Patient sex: M
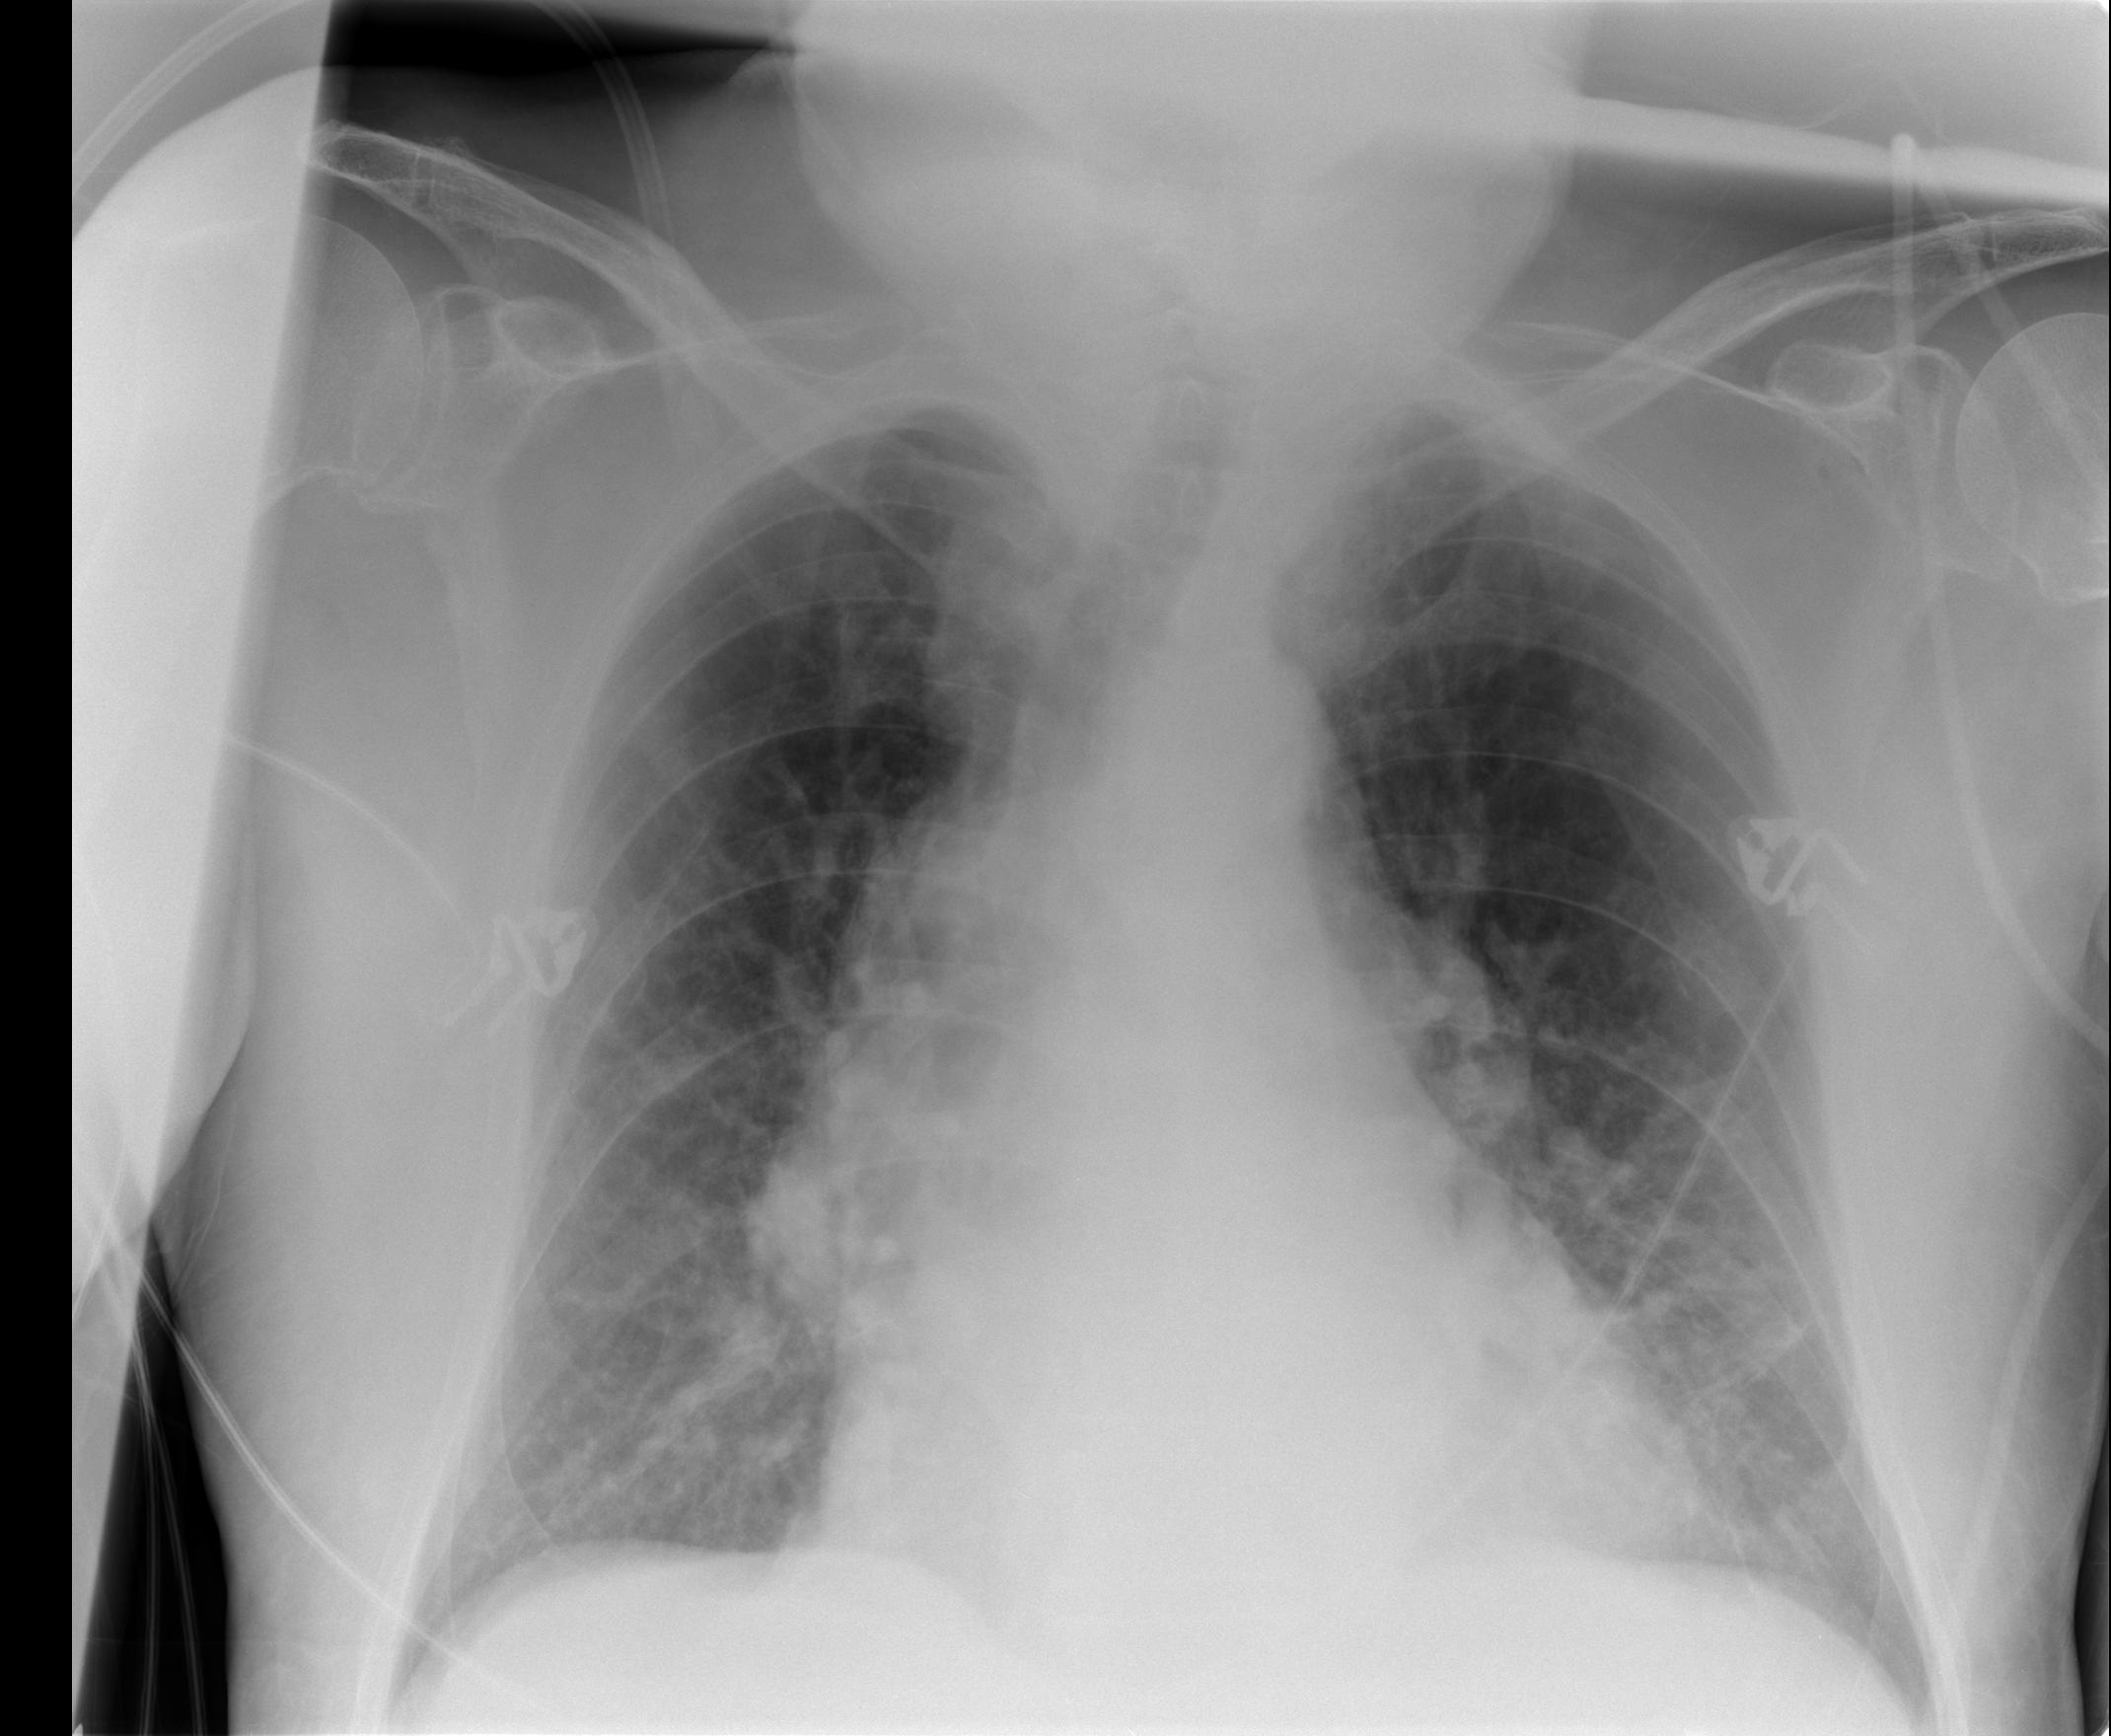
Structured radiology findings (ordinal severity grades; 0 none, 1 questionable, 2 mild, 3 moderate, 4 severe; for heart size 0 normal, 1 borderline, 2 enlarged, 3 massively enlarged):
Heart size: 2
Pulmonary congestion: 3
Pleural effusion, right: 0
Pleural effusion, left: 0
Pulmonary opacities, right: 2
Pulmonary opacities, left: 2
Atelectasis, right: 2
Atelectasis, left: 2